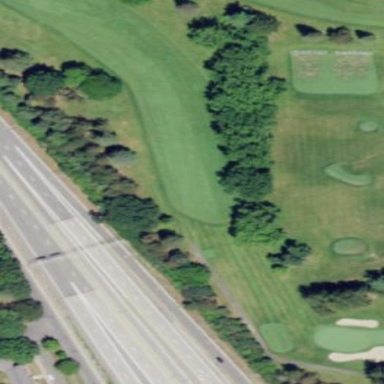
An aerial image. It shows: Golf fairway surrounded by grass.